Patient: sex M, age 48
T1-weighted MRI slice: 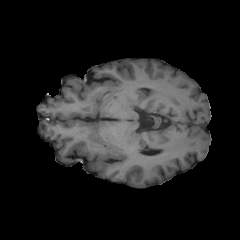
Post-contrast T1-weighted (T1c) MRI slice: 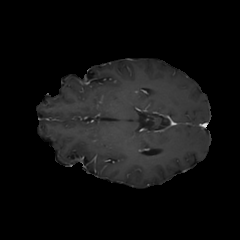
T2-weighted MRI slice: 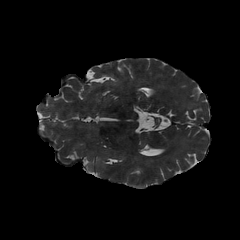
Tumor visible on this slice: yes
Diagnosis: Glioblastoma, IDH-wildtype
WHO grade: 4